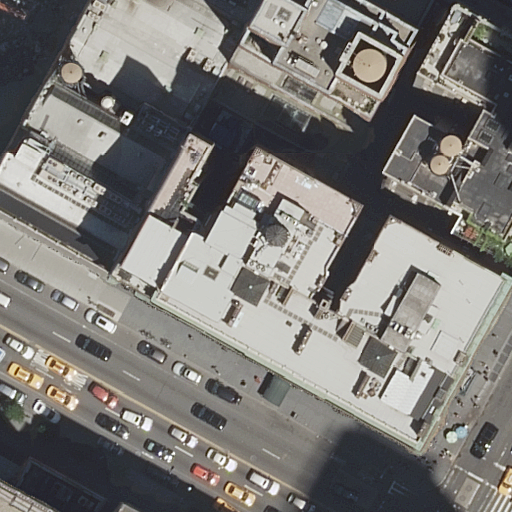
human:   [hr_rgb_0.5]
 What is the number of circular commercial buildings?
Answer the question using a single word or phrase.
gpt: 0

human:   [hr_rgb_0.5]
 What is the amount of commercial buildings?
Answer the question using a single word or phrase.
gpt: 1

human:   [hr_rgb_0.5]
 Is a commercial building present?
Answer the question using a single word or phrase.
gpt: yes

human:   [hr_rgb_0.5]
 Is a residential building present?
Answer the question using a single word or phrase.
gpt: yes

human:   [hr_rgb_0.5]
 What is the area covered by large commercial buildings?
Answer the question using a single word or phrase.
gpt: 1628m2

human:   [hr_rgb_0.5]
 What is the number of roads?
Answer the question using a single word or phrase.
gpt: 2

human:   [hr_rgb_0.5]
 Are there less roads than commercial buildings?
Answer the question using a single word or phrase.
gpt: no

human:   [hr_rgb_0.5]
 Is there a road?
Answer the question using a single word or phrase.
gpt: yes

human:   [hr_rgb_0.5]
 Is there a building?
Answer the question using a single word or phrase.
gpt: yes

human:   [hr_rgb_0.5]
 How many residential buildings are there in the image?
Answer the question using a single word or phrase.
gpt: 4

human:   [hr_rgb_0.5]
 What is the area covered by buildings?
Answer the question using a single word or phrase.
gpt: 5281m2

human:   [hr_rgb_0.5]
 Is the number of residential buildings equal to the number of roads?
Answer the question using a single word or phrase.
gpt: no

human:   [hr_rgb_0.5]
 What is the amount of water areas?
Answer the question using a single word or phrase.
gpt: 0

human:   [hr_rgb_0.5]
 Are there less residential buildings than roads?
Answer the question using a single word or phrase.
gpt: no

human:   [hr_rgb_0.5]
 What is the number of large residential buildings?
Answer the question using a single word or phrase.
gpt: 2

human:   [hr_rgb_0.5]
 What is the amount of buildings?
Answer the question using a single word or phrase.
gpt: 7

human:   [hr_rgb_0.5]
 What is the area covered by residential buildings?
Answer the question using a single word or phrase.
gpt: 3641m2

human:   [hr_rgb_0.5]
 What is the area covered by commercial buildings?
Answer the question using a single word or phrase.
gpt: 1628m2

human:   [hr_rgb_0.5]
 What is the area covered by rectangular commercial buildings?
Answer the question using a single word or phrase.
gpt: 0m2

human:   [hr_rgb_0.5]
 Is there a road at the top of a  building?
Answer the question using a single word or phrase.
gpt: yes

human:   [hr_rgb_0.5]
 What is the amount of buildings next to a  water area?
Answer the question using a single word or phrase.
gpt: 0

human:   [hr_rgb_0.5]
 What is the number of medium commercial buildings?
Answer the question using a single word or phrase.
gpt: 0

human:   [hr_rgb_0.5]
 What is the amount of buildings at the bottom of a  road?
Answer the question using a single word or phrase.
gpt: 2

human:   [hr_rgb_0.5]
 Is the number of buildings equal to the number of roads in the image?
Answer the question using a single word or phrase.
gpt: no

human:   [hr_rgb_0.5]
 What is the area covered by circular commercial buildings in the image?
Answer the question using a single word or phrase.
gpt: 0m2

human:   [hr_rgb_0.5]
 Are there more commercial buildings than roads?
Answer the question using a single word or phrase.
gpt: no

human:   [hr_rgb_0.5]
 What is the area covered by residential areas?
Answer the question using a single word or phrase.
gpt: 0m2

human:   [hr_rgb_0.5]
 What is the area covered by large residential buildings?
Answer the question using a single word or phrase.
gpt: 3349m2

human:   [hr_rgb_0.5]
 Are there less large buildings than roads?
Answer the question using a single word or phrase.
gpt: no

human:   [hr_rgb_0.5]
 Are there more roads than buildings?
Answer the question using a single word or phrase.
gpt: no

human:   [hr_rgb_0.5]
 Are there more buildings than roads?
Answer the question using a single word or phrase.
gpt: yes

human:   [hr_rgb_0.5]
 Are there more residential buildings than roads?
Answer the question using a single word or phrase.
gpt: yes

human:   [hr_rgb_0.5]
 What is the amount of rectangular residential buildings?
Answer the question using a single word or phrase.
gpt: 2

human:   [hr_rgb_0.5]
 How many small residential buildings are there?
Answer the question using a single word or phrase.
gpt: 1

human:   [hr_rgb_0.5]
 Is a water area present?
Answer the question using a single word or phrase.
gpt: no

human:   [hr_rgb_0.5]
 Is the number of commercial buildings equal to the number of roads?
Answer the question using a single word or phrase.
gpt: no

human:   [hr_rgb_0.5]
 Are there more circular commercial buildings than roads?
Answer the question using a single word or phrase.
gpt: no

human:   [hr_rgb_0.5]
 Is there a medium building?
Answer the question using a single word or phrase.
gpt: yes

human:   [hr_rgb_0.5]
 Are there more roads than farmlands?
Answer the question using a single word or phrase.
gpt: yes

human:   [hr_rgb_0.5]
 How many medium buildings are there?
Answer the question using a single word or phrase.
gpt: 1

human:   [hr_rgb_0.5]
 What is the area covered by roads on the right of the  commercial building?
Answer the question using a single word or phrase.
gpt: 0m2

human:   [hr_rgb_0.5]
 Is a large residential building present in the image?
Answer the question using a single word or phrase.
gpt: yes

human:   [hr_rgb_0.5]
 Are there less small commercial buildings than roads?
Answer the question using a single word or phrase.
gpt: yes

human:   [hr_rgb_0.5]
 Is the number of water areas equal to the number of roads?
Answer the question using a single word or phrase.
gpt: no

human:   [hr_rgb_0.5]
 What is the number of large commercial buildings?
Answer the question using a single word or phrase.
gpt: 1

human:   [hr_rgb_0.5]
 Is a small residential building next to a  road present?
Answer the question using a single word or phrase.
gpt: yes

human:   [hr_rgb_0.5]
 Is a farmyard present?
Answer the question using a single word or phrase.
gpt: no

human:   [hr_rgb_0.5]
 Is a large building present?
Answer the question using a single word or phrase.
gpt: yes

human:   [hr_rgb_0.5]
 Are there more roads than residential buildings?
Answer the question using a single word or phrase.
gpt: no

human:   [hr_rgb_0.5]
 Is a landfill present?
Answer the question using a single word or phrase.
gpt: no

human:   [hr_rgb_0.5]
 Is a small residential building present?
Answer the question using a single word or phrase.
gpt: yes

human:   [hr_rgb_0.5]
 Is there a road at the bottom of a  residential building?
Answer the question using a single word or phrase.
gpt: yes

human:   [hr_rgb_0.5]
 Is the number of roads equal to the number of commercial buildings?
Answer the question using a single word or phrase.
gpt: no

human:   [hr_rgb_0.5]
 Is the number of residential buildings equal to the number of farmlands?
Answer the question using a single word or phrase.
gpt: no

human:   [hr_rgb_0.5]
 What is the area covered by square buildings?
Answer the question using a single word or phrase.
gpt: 0m2

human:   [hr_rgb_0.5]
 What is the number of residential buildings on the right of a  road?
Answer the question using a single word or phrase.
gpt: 2

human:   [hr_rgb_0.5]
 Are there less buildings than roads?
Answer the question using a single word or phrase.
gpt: no

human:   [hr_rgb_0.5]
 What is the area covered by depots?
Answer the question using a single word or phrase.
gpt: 0m2

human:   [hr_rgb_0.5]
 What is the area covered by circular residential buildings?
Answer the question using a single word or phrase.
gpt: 0m2

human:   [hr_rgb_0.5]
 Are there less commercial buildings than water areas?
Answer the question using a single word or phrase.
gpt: no

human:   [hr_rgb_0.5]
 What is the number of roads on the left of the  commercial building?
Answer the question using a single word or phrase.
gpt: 0

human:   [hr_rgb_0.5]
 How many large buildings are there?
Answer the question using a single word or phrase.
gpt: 3

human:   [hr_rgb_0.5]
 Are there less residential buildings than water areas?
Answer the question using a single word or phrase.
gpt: no

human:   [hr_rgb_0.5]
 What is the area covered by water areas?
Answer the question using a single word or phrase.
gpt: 0m2